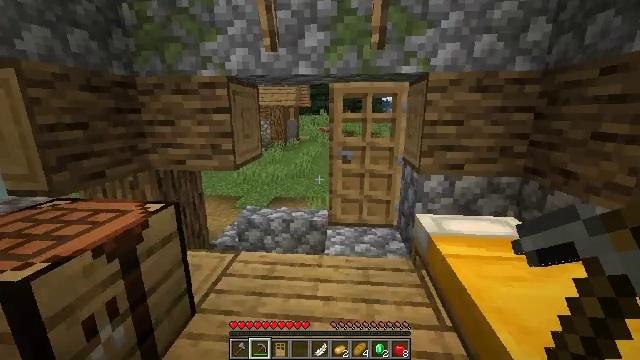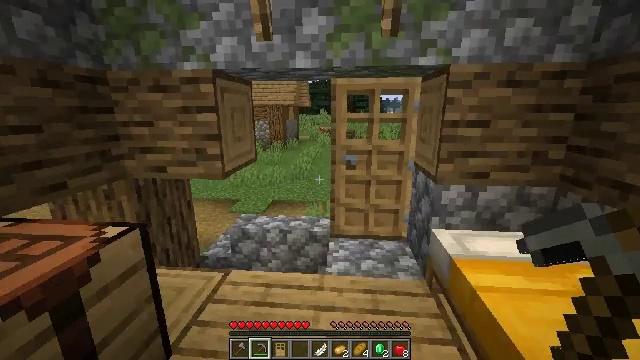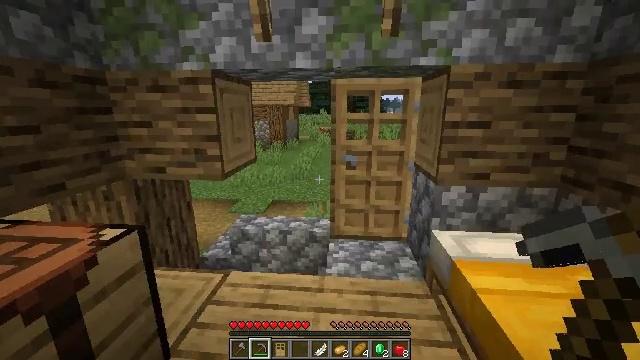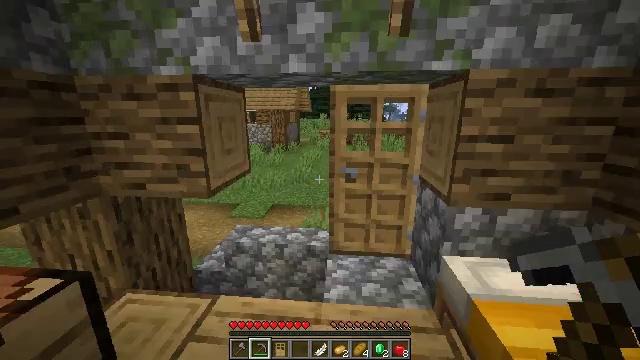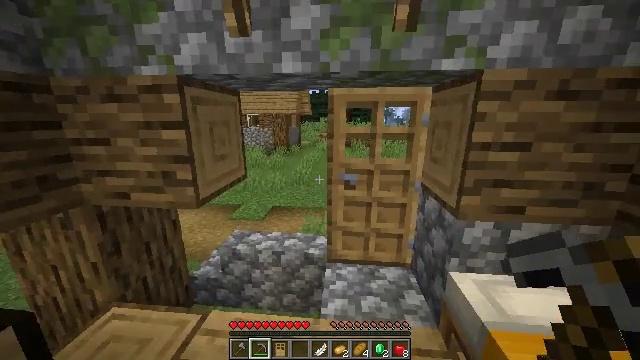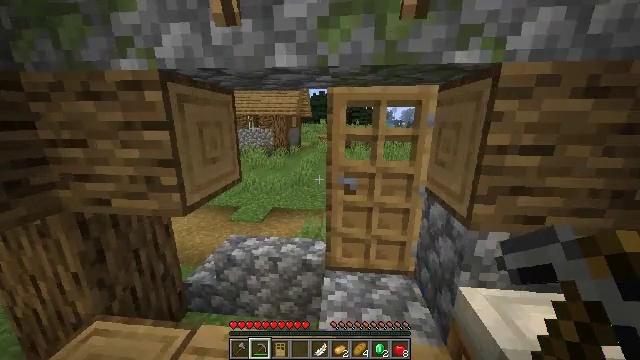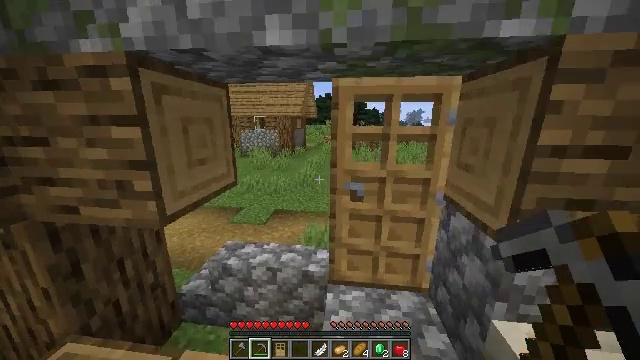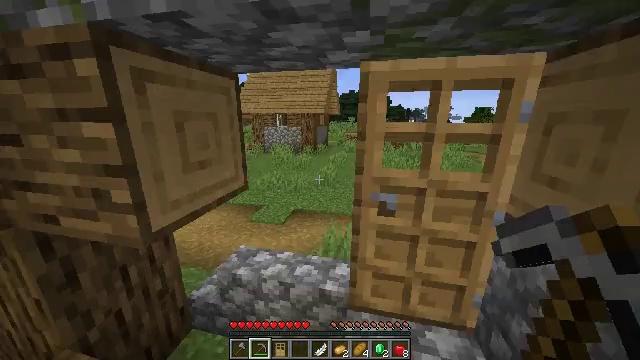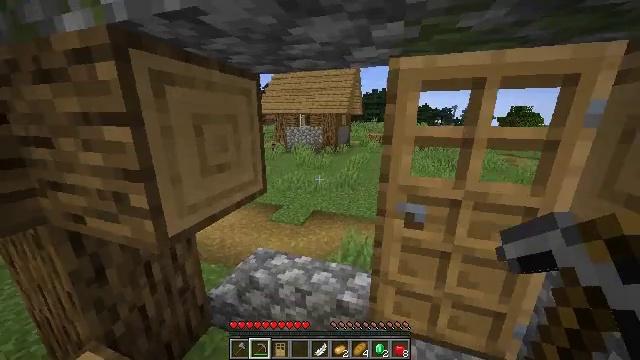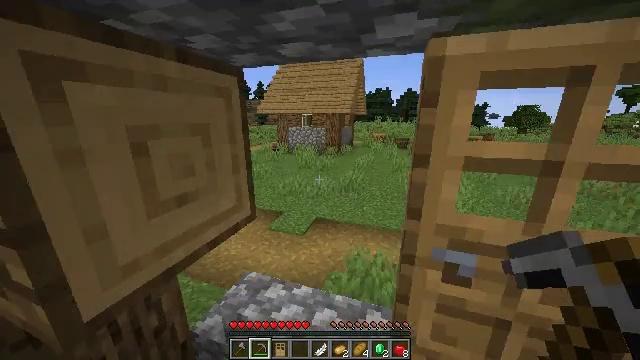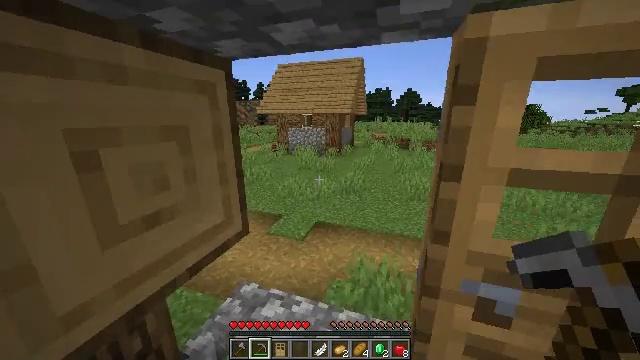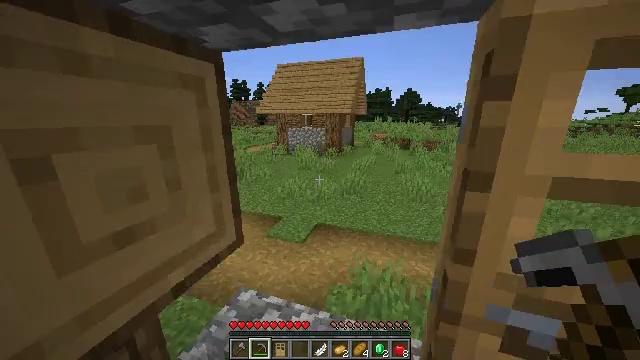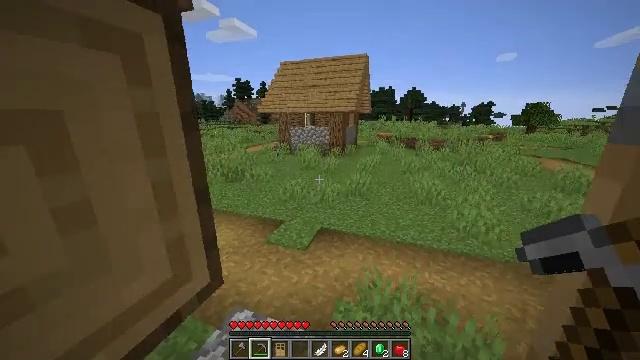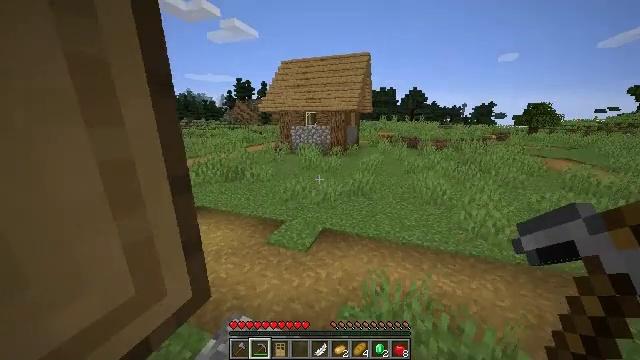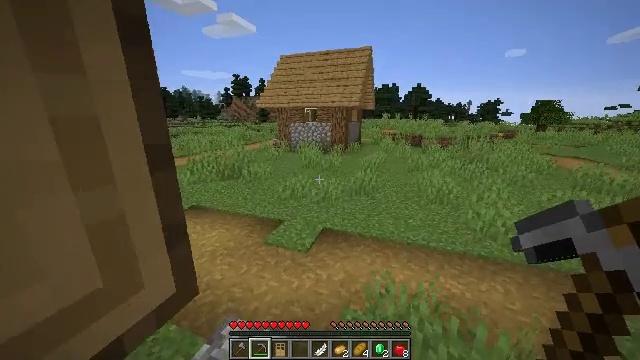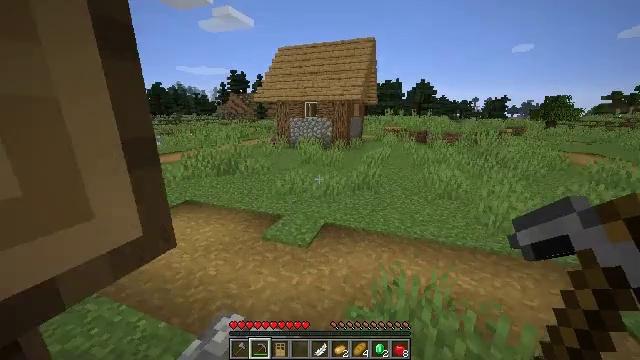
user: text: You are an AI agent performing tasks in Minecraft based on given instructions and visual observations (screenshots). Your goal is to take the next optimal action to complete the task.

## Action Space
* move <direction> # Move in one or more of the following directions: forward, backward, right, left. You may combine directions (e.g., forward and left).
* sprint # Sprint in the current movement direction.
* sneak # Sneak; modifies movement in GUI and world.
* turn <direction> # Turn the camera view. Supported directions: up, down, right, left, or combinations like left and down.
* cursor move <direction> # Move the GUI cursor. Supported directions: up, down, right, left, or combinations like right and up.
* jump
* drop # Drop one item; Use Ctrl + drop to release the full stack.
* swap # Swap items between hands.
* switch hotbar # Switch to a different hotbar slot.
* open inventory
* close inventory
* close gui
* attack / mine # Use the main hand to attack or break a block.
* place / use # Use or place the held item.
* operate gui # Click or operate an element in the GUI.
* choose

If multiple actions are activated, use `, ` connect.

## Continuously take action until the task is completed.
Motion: motion action
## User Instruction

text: Attack the composter to add it to your inventory.
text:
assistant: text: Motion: move forward
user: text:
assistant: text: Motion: move forward, sprint
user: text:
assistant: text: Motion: move forward, sprint
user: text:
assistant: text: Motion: move forward, sprint
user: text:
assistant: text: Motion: move forward, sprint
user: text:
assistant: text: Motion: move forward, sprint, turn left
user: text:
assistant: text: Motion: move forward, sprint, turn left
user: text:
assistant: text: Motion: move forward, sprint, turn left
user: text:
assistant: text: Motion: move forward, sprint
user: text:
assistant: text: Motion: move forward, sprint
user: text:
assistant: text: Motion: move forward, sprint
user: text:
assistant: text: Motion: move forward, sprint
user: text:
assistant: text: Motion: move forward, sprint
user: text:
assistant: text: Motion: move forward, sprint
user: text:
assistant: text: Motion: move forward, sprint
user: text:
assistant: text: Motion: move forward, sprint
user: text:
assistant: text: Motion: move forward
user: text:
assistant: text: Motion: move forward
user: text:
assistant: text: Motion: move forward, turn left
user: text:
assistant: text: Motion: move forward, turn left, switch to hotbar 1
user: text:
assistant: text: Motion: move forward, turn left, switch to hotbar 1
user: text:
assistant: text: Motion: move forward, turn left, switch to hotbar 1
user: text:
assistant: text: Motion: move forward, turn right, switch to hotbar 1
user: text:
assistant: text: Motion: move forward, turn right and up
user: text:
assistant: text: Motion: move forward, turn right and up
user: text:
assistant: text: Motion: move forward, turn right and up, jump
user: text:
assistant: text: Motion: move forward, turn right, jump
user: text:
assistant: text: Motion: move forward, turn right, jump
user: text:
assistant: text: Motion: move forward, turn right and up, jump
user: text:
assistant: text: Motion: move forward, turn right